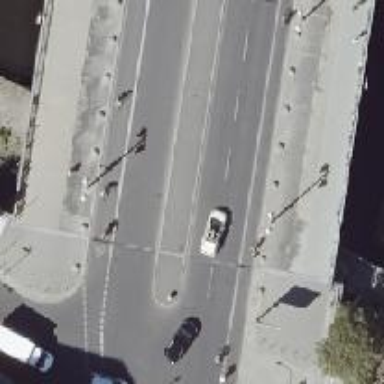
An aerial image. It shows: Traffic monitoring system is in place.